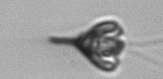
Label: Pyramimonas_longicauda